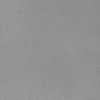
Label: dusty